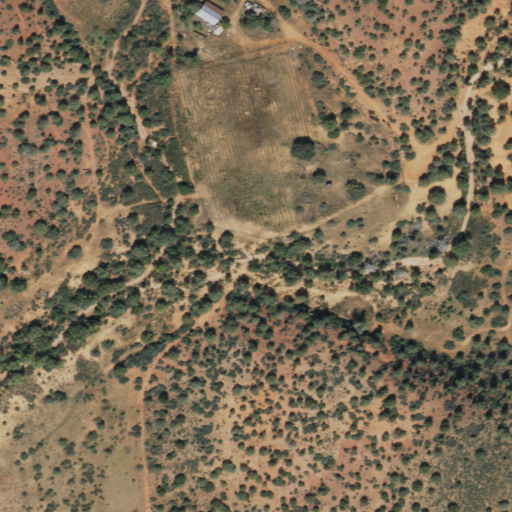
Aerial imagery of valley in Arizona named Hart Well Canyon containing shrub, evergreen forest, and open development